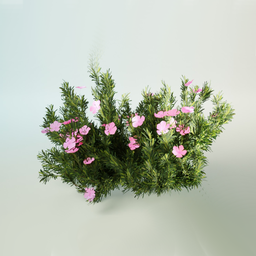
Label: nature